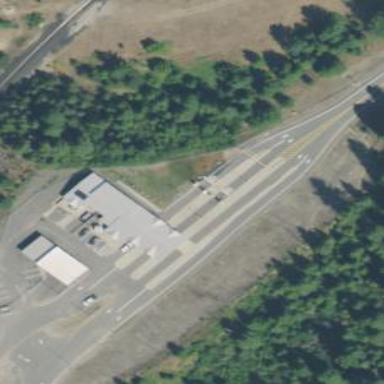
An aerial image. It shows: Secondary link road.